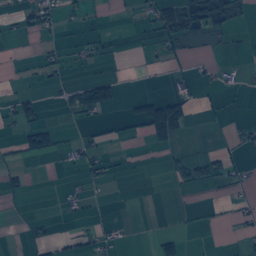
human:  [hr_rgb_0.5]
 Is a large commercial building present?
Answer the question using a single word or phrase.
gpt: no

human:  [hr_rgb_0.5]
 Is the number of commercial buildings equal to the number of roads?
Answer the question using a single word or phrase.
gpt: no

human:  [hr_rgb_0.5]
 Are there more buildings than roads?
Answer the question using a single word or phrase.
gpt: yes

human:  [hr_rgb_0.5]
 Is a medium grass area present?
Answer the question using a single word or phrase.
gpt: yes

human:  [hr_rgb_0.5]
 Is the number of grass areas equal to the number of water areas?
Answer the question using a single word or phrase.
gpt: no

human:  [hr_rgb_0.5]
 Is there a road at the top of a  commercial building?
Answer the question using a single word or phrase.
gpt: yes

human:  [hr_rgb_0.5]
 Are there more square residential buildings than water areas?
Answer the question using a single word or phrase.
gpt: no

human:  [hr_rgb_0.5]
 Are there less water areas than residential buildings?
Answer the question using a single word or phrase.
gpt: yes

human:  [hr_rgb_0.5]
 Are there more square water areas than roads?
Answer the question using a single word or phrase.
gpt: no

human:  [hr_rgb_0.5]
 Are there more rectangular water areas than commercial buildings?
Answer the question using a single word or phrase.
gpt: yes

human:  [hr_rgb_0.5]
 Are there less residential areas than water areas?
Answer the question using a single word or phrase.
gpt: yes

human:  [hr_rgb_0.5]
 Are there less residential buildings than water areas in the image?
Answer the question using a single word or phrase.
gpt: no

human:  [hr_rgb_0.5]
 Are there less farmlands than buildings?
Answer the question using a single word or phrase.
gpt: yes

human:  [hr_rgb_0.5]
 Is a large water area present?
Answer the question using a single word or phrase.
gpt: yes

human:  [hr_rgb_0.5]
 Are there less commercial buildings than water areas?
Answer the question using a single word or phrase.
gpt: yes

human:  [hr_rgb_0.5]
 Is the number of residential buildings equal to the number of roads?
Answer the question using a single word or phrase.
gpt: no

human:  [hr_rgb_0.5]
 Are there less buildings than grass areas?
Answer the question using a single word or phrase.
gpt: no

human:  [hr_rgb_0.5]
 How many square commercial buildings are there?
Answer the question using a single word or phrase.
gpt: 140

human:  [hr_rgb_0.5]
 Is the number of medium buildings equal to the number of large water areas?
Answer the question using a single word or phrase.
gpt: no

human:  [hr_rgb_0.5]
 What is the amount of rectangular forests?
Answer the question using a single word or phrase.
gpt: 6

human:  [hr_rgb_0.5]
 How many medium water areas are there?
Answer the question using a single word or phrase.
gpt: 15

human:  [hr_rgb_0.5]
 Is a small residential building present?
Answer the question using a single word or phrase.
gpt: yes

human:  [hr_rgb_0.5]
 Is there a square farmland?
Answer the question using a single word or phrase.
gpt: no

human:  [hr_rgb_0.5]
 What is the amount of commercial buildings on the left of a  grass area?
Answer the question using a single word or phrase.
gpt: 2

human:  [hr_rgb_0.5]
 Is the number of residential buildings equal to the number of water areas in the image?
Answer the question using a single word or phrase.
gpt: no

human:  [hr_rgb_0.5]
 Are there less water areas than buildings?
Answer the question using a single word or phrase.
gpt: yes

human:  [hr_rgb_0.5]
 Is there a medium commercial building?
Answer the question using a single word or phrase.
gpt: no

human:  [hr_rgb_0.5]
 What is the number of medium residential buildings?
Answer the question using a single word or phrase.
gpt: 5

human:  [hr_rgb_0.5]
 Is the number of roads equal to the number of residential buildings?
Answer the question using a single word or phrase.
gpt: no

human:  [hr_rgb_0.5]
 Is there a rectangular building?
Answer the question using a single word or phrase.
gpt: yes

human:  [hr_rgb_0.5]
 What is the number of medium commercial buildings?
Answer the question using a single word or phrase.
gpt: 0

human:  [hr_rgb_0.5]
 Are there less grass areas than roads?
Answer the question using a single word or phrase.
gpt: no

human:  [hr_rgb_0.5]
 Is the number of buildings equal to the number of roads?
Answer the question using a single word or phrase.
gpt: no

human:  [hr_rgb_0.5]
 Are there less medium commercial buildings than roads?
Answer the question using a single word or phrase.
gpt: yes

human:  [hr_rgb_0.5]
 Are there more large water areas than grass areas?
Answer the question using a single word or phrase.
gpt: no

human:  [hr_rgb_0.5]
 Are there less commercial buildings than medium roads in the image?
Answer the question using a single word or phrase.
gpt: no